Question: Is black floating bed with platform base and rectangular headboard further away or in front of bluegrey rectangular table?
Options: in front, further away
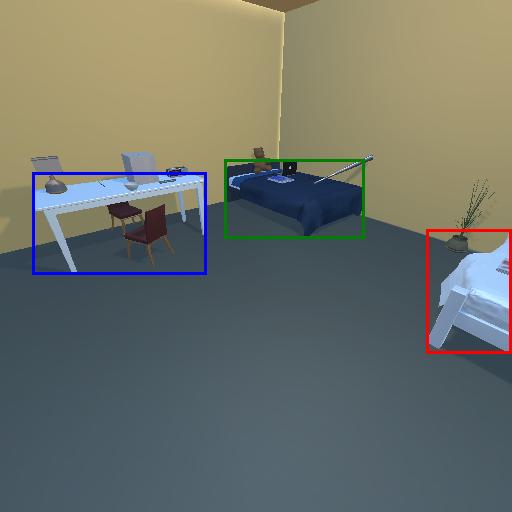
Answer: in front